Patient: sex M, age 45
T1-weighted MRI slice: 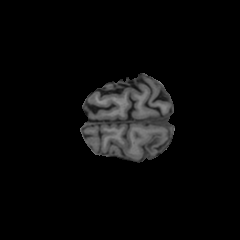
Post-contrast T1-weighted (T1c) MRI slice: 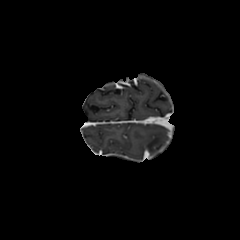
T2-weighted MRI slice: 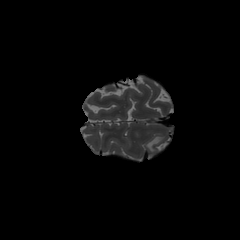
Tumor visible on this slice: yes
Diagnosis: Astrocytoma, IDH-wildtype
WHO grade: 2